Interaction volume radius: 5 \u00c5
Interaction volume height: 40 \u00c5
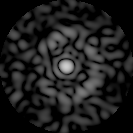
Disorder parameter: 0.8211